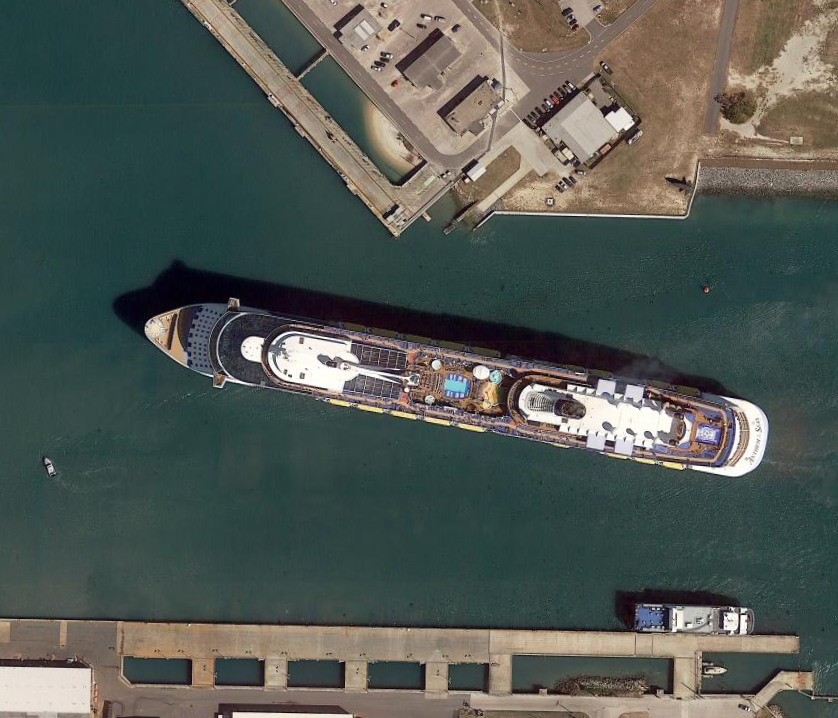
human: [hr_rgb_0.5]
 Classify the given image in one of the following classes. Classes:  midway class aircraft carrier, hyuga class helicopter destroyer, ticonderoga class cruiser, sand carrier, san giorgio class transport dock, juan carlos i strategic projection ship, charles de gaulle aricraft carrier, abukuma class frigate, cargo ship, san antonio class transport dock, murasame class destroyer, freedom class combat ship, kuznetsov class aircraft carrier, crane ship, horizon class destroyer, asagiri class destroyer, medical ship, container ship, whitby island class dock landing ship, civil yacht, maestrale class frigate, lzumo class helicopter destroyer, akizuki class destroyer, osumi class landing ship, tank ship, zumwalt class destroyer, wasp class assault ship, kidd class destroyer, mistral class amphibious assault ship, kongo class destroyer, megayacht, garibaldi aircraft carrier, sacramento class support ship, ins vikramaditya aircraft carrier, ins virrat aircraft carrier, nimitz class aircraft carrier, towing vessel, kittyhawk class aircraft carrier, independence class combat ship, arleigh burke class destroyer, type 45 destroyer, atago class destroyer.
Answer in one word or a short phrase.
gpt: Megayacht